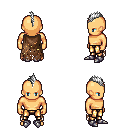
a pixel art fantasy rpg character, male body template, human, tanned skin, brown tattered cape, gold greaves, white mohawk hairstyle, metal boots, four views (front, back, left, right), 2x2 character sprite sheet, small pixel art, hard edges, no anti-aliasing